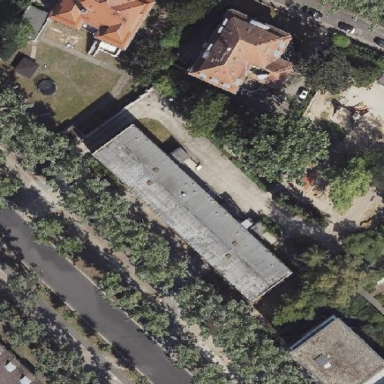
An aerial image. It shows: Kindergarten with flat roof.